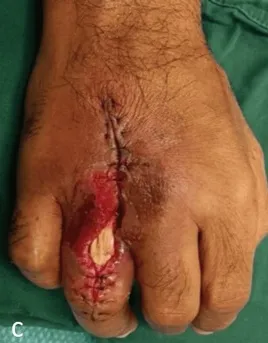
(c) Defect following debridement.
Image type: medical_photograph (other_medical_photograph)